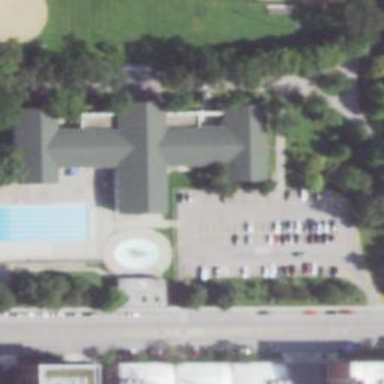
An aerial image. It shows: Public building located in sports center.